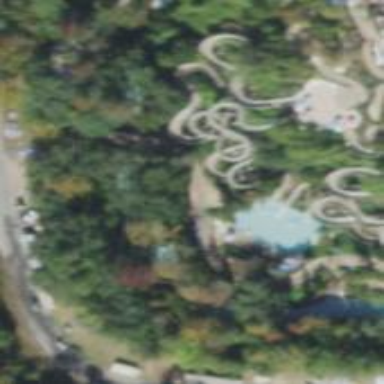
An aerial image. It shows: Water slide attraction.